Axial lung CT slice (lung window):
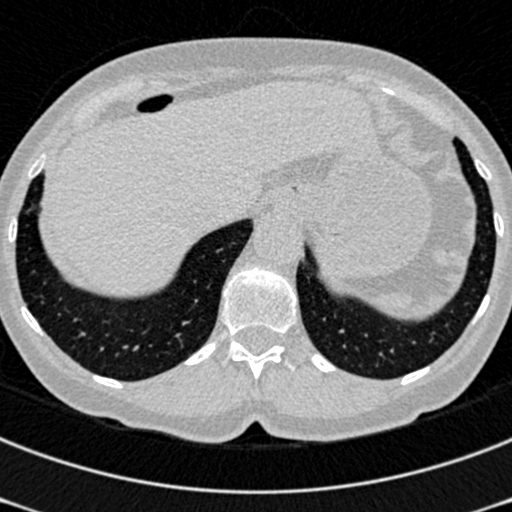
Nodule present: no